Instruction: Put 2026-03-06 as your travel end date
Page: home
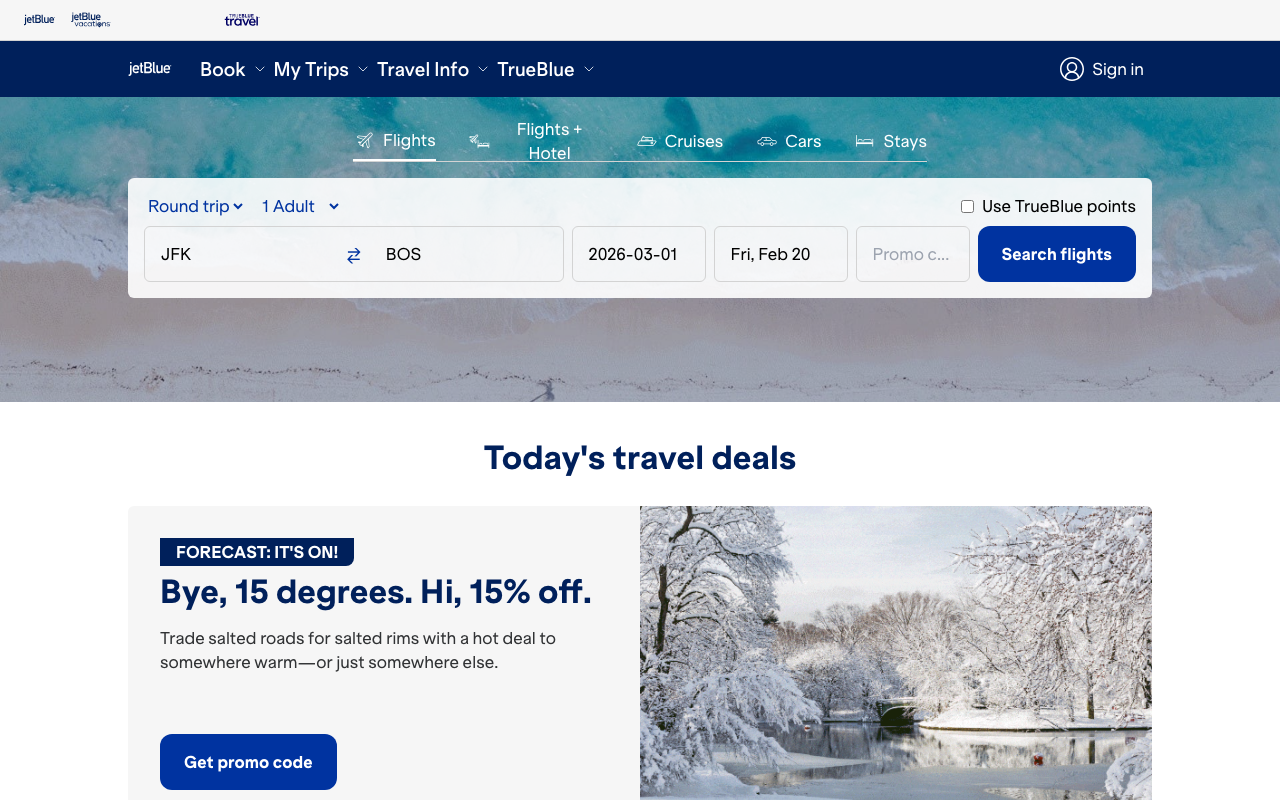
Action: type